Interaction volume radius: 5 \u00c5
Interaction volume height: 10 \u00c5
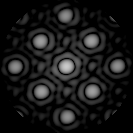
Disorder parameter: 0.04772